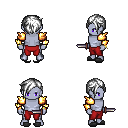
a pixel art fantasy rpg character, male body template, dark elf, purple skin, gold arm armor, red pants, white pixie cut hairstyle, bracelets, gray slippers, dagger, four views (front, back, left, right), 2x2 character sprite sheet, small pixel art, hard edges, no anti-aliasing